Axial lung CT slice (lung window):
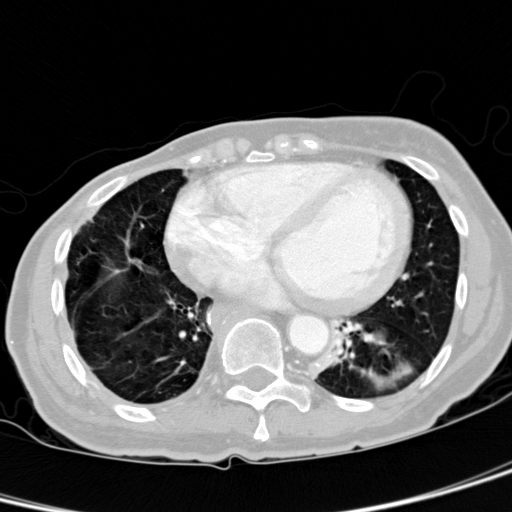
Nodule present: yes
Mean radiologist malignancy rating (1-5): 3.75